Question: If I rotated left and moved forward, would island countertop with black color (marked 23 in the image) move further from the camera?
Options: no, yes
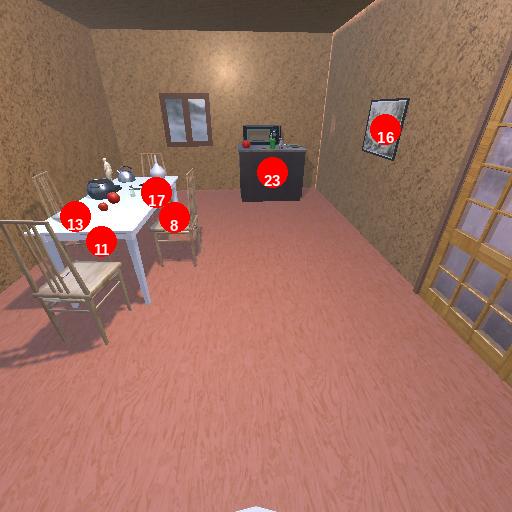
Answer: no